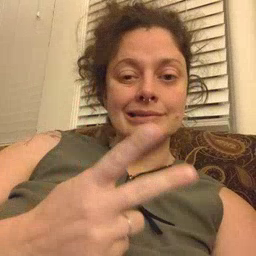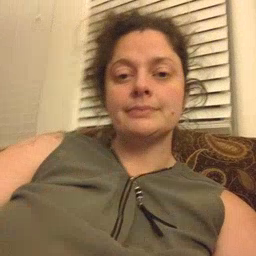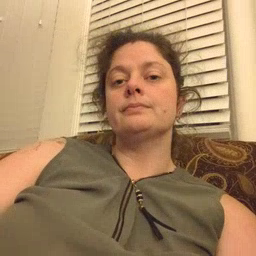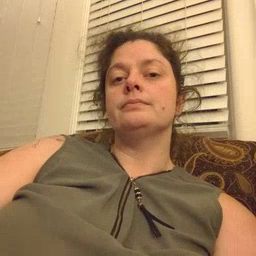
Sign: see